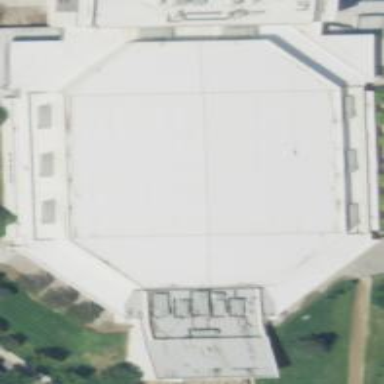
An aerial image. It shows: University building with sports center where basketball is played.